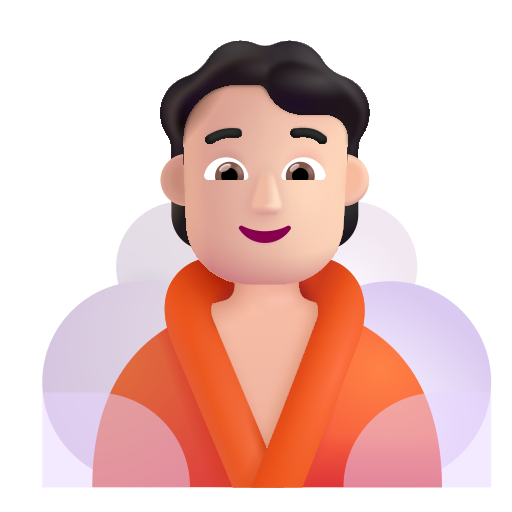
person in steamy room color light